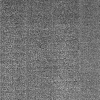
Atmospheric dust classification: dusty